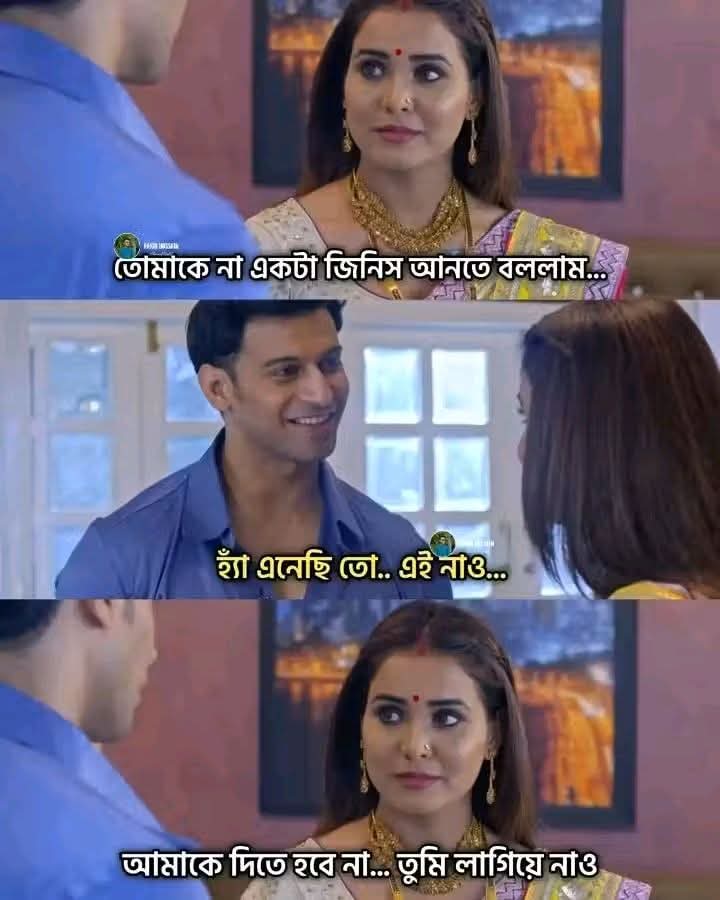
Text: তোমাকে না একটা জিনিস আনতে বললাম...
হ্যাঁ এনেছি তো.. এই নাও...
আমাকে দিতে হবে না... তুমি লাগিয়ে নাও
Label: Non Hate